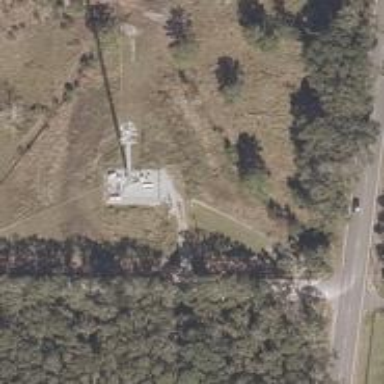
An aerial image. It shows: Man-made mast used for communication purposes.